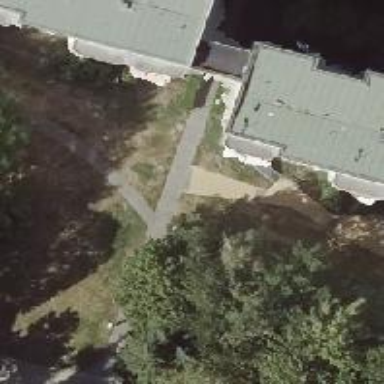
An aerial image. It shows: Concrete footway.